Question: We use Atlassian Stash as our code repository. We get the below error very often while archiving the artifacts once the build is complete via Jenkins. The build is a success if I ignore this error. But this error makes the build fail. I could not figure out why / where it is coming from.
I do 'Clean Before Checkout' in the Jenkins Git - Additional Behaviors.
Note:
My Git plugin version is 2.2.5

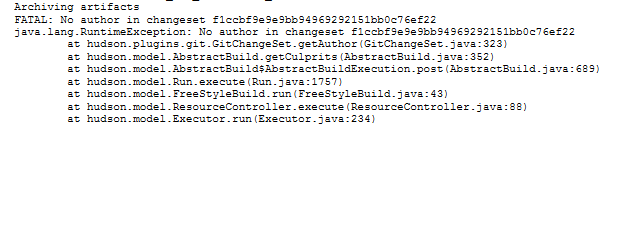
Answer: It is a defect. It seems to have been fixed.
<URL>